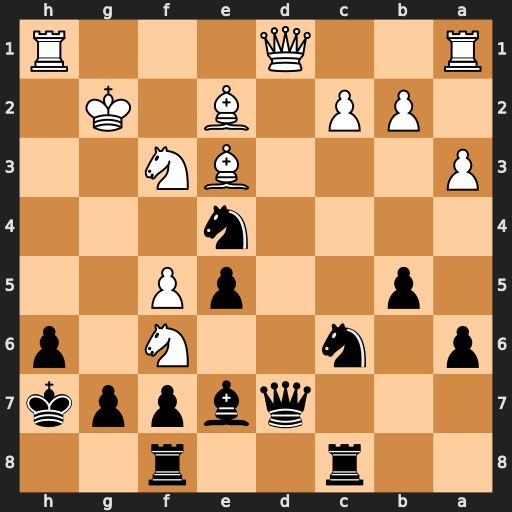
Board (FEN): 2r2r2/3qbppk/p1n2N1p/1p2pP2/4n3/P3BN2/1PP1B1K1/R2Q3R
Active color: b
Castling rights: -
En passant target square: -
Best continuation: Nxf6 Qxd7 Nxd7